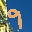
Label: 9